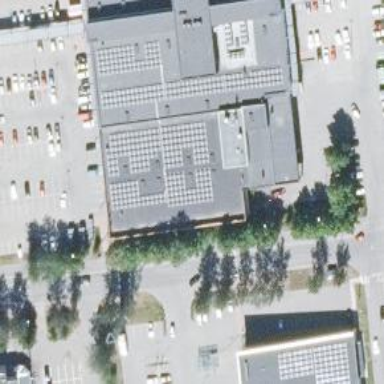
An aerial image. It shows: Mall building.